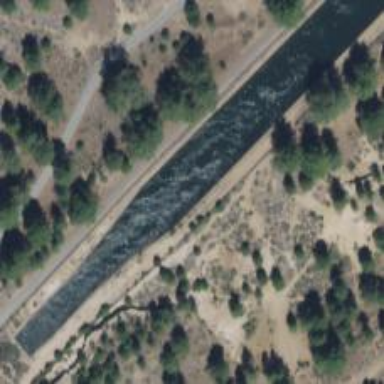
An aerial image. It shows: Canal.